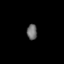
Tissue: lung
Cell type: Epithelial cells
Senescence score: 0.2347
Nuclear area (px): 155
Mean DAPI intensity: 109.723